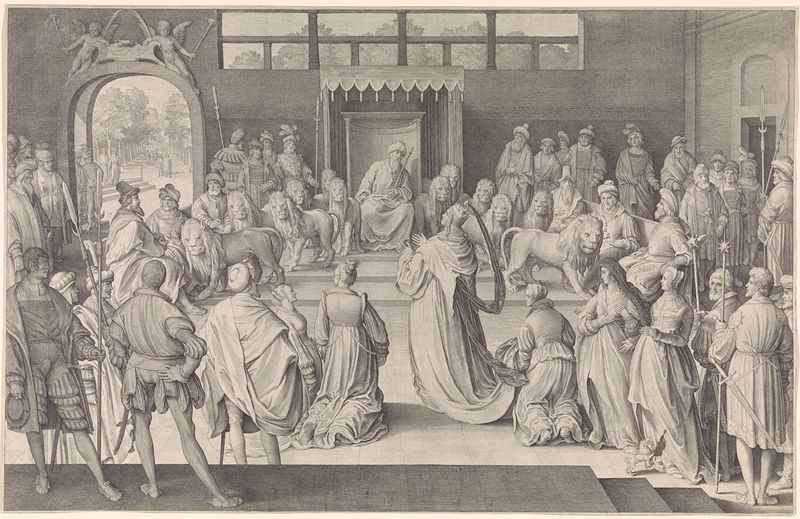
Titel: Salomo ontvangt de koningin van Seba
Künstler: Nicolaes de Bruyn
Standort: Amsterdam
Institution: Rijksmuseum
Schlagwörter: bäume, frauen, menschen, fenster, kleider, tür, zeichnung, engel, grafik, hof, saal, rundbogen, könig, lanze, soldaten, thron, stufen, tor, durchblick, druck, stich, knien, herrscher, besuch, löwen, baldachin, ausgang, löwe, gesandte, personengruppe, posaune, zepter, kniende, gnade